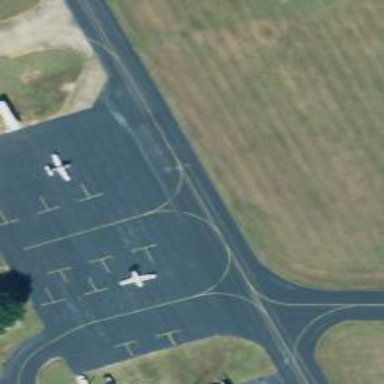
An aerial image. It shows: Asphalt taxiway in the airport.